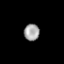
Tissue: prostate
Cell type: Endothelial cells
Senescence score: 0.7029
Nuclear area (px): 253
Mean DAPI intensity: 161.715